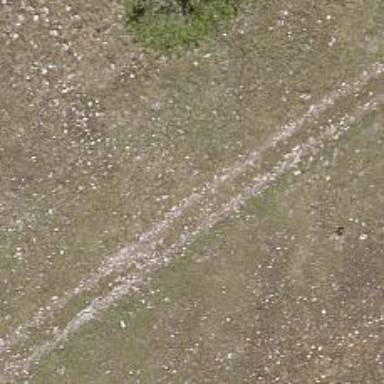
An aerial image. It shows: Unpaved track with grade4 surface.